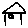
Label: house